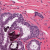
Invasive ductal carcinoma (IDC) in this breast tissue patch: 1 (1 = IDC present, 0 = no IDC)